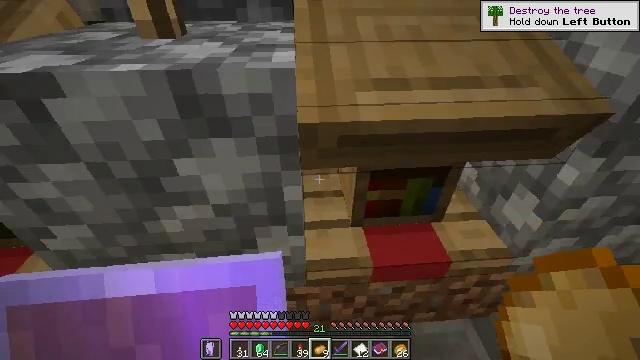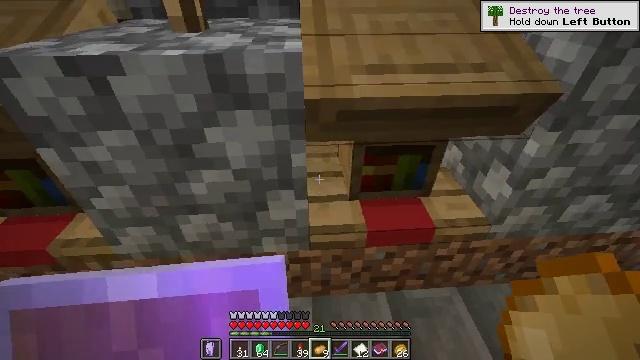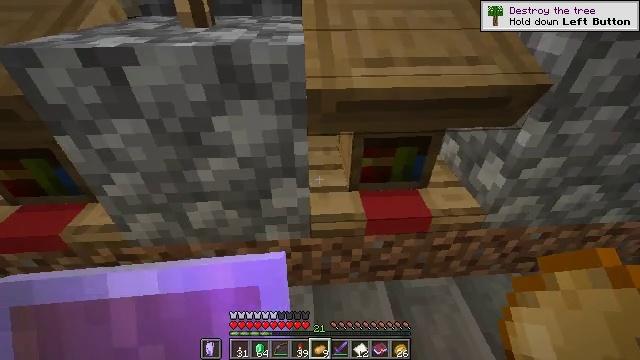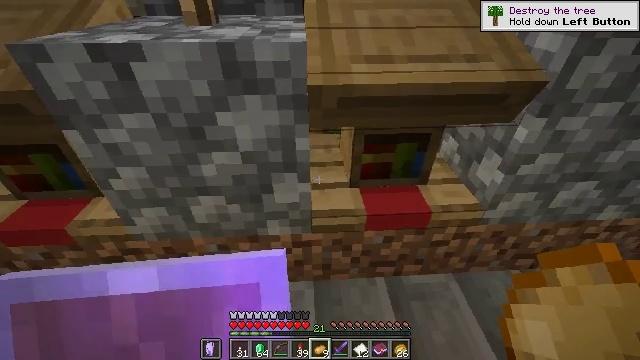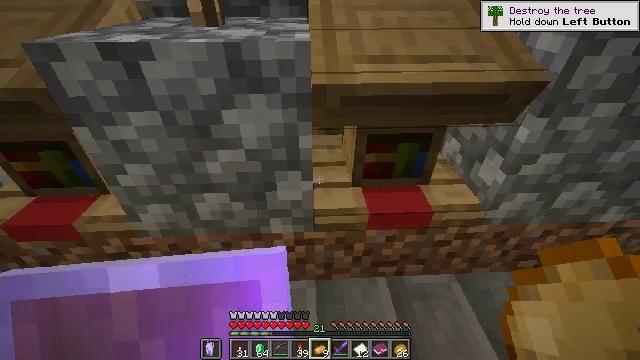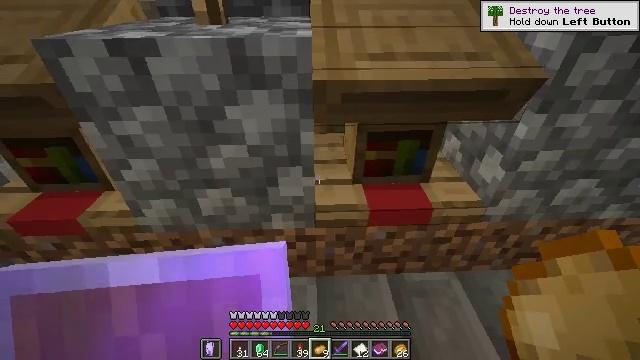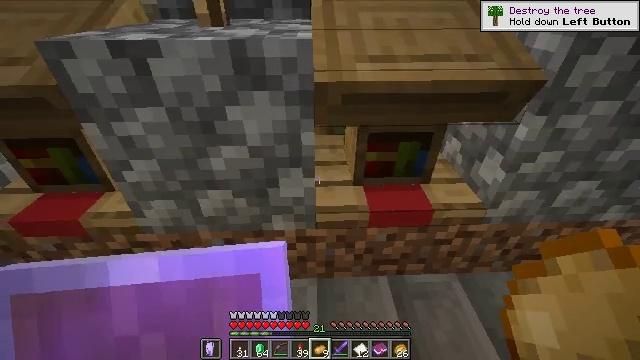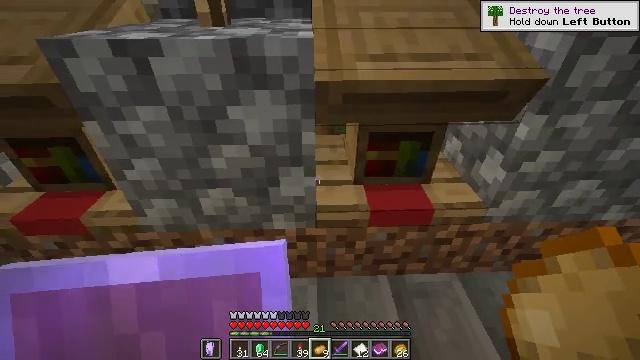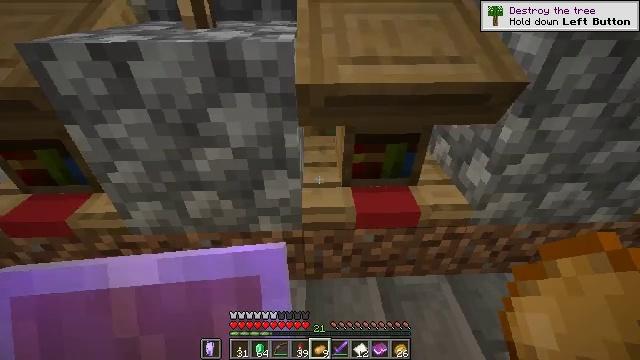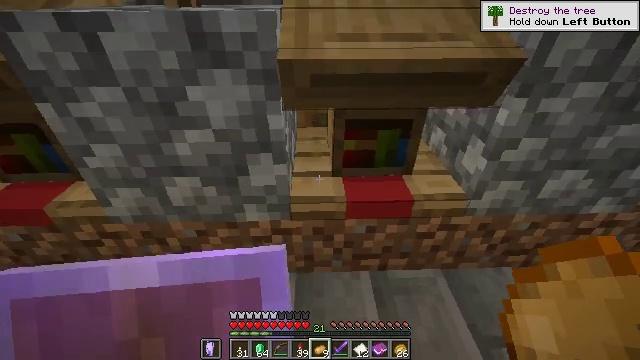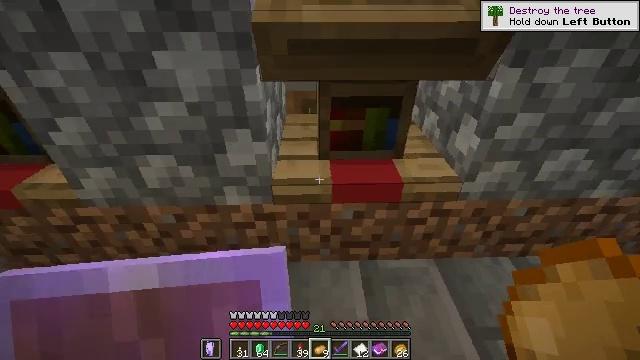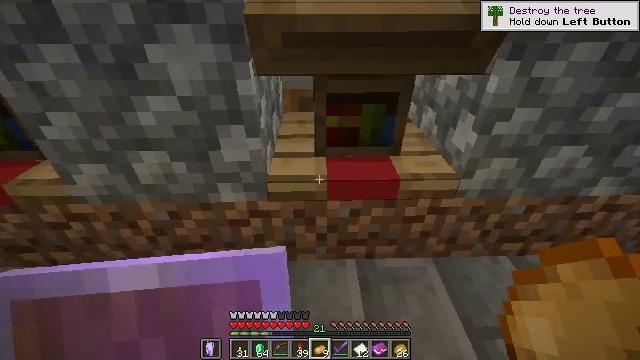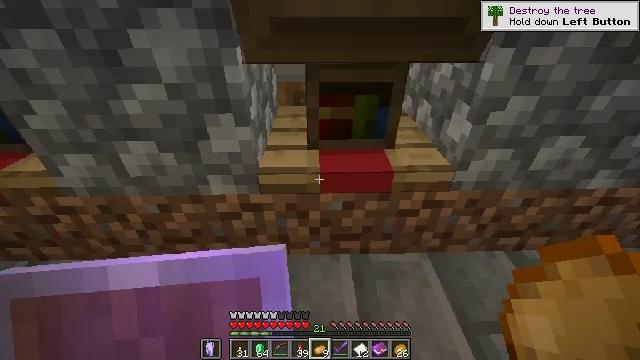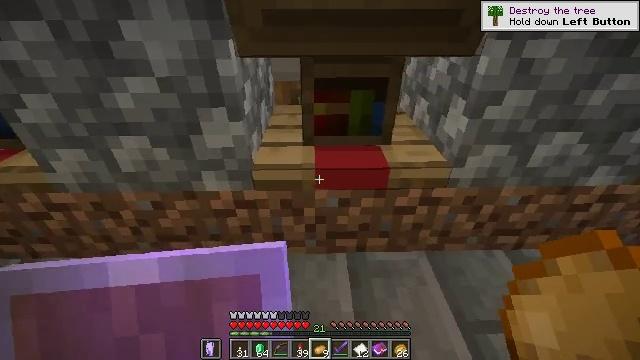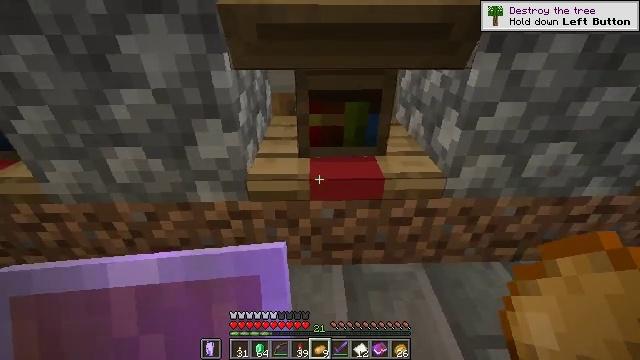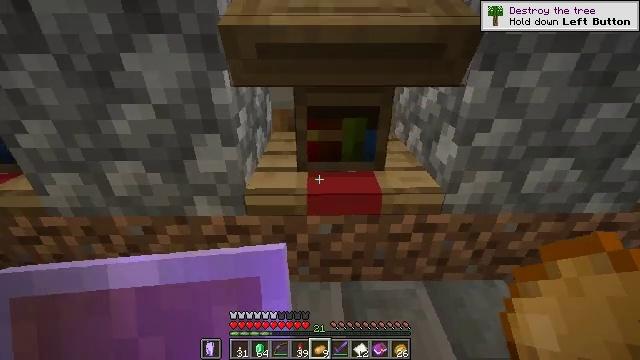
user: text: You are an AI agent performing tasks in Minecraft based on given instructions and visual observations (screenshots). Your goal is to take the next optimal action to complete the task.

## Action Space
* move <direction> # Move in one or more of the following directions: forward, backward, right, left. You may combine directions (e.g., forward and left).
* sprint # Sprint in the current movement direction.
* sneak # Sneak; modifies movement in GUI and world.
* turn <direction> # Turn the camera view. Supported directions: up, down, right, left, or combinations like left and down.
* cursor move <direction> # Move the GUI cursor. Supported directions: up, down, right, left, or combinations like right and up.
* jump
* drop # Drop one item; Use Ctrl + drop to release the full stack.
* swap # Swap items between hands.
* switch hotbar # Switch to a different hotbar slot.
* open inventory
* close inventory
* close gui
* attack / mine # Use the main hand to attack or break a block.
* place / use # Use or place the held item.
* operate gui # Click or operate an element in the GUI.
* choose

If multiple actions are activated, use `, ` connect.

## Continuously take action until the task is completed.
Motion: motion action
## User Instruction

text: Left-click to mine the lectern.
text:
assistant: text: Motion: no_op
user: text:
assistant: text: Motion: no_op
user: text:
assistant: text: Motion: no_op
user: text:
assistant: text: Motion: no_op
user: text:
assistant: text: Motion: no_op
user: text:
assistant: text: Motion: no_op
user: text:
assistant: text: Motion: no_op
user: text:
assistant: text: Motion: move right, sneak
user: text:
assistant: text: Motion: move right, sneak
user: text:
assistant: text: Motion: move right, sneak
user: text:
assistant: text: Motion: sneak
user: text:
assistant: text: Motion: sneak
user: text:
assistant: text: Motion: sneak
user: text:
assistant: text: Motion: move right, sneak, turn up
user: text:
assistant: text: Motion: move right, sneak, turn up
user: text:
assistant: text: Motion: move right, sneak, turn up
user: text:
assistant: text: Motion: move right, sneak, turn up
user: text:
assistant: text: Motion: move right, sneak, turn up
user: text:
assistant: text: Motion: move right, sneak, turn up
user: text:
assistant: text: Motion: move right, sneak
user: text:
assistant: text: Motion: move right, sneak
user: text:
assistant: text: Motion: move right, sneak
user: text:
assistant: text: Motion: move right
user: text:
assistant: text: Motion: move right
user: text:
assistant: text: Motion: move right
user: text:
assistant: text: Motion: move right, turn up
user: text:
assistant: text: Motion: move right, turn right and up
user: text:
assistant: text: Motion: move right, turn right and up
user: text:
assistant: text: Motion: move right, turn right
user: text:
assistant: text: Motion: move right